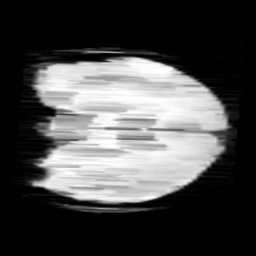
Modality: minIP
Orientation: coronal
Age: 11
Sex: female
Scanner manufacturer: siemens
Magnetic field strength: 3 T
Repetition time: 0.027 s
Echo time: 0.02 s